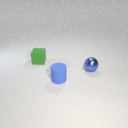
small blue rubber cylinder to the left of small blue metal sphere